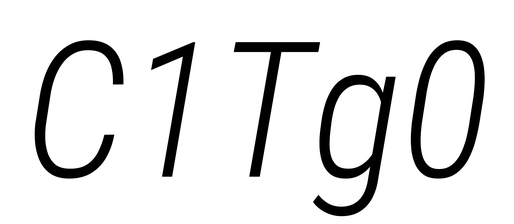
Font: Roboto-Italic_Condensed_Light_Italic